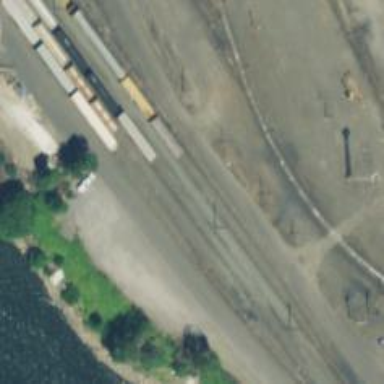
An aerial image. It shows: Railway yard.